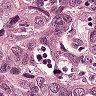
Metastatic tissue present: yes